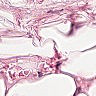
Metastatic tissue present: no